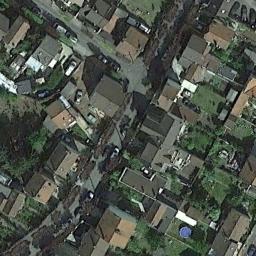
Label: dense_residential